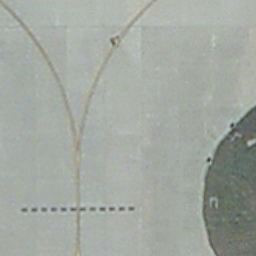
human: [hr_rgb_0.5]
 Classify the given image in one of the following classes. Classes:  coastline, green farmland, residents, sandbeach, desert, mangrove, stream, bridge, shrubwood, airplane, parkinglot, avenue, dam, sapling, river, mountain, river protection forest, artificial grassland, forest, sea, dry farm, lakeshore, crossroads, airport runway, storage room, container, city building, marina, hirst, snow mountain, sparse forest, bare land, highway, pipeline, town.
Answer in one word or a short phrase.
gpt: airport runway